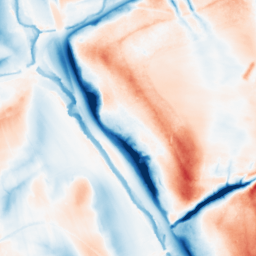
Category: classical
Decomposition family: gaussian_anisotropic
Decomposition parameters: sigma_x: 20
sigma_y: 5
Upsampling method: cubic_mitchell
Upsampling parameters: scale: 2
Upsampling scale: 2